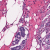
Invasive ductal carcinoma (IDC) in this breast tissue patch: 0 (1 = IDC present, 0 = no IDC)